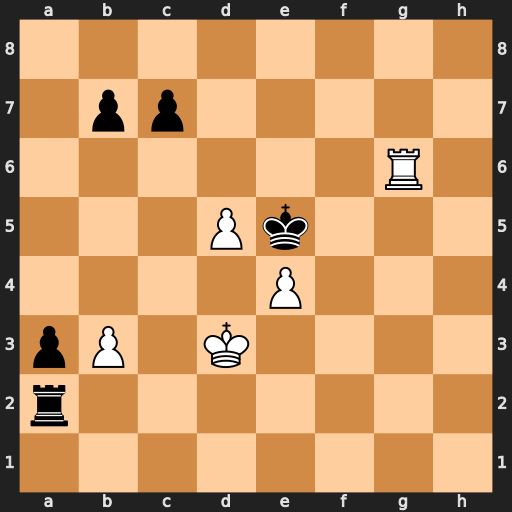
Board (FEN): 8/1pp5/6R1/3Pk3/4P3/pP1K4/r7/8
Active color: w
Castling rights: -
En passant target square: -
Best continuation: Ke3 Re2+ Kxe2